Question: I have start and end rout latitude and longitudes.
Along with this I have some other points which are in between the start and end point. So I want to create a path/route/pathway which shows all the points from start to end.
I tried google but receive no such results which could help.
like for two points, code is like this,
'''
Intent intent = new Intent(android.content.Intent.ACTION_VIEW,
Uri.parse("http://maps.google.com/maps?saddr=20.344,34.34&daddr=20.5666,45.345");
startActivity(intent);
'''
but I want the one for complete route which cover multiple points. like this

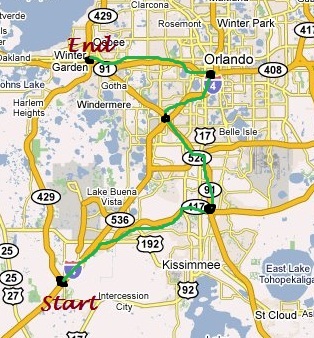
Answer: You should use a MapView for that.
And in order to retrieve the path between your two points, just get the content of 'http://maps.google.com/maps?saddr=47.295601,0.010586&daddr=47.295601,1.010586&output=kml' (notice the "&output=kml") and parse it. In this file, you can get the complete path in the "GeometryCollection" element.
If the file is empty, no route has been found.